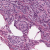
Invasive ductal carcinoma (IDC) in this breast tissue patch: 1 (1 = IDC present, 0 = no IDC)